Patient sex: F
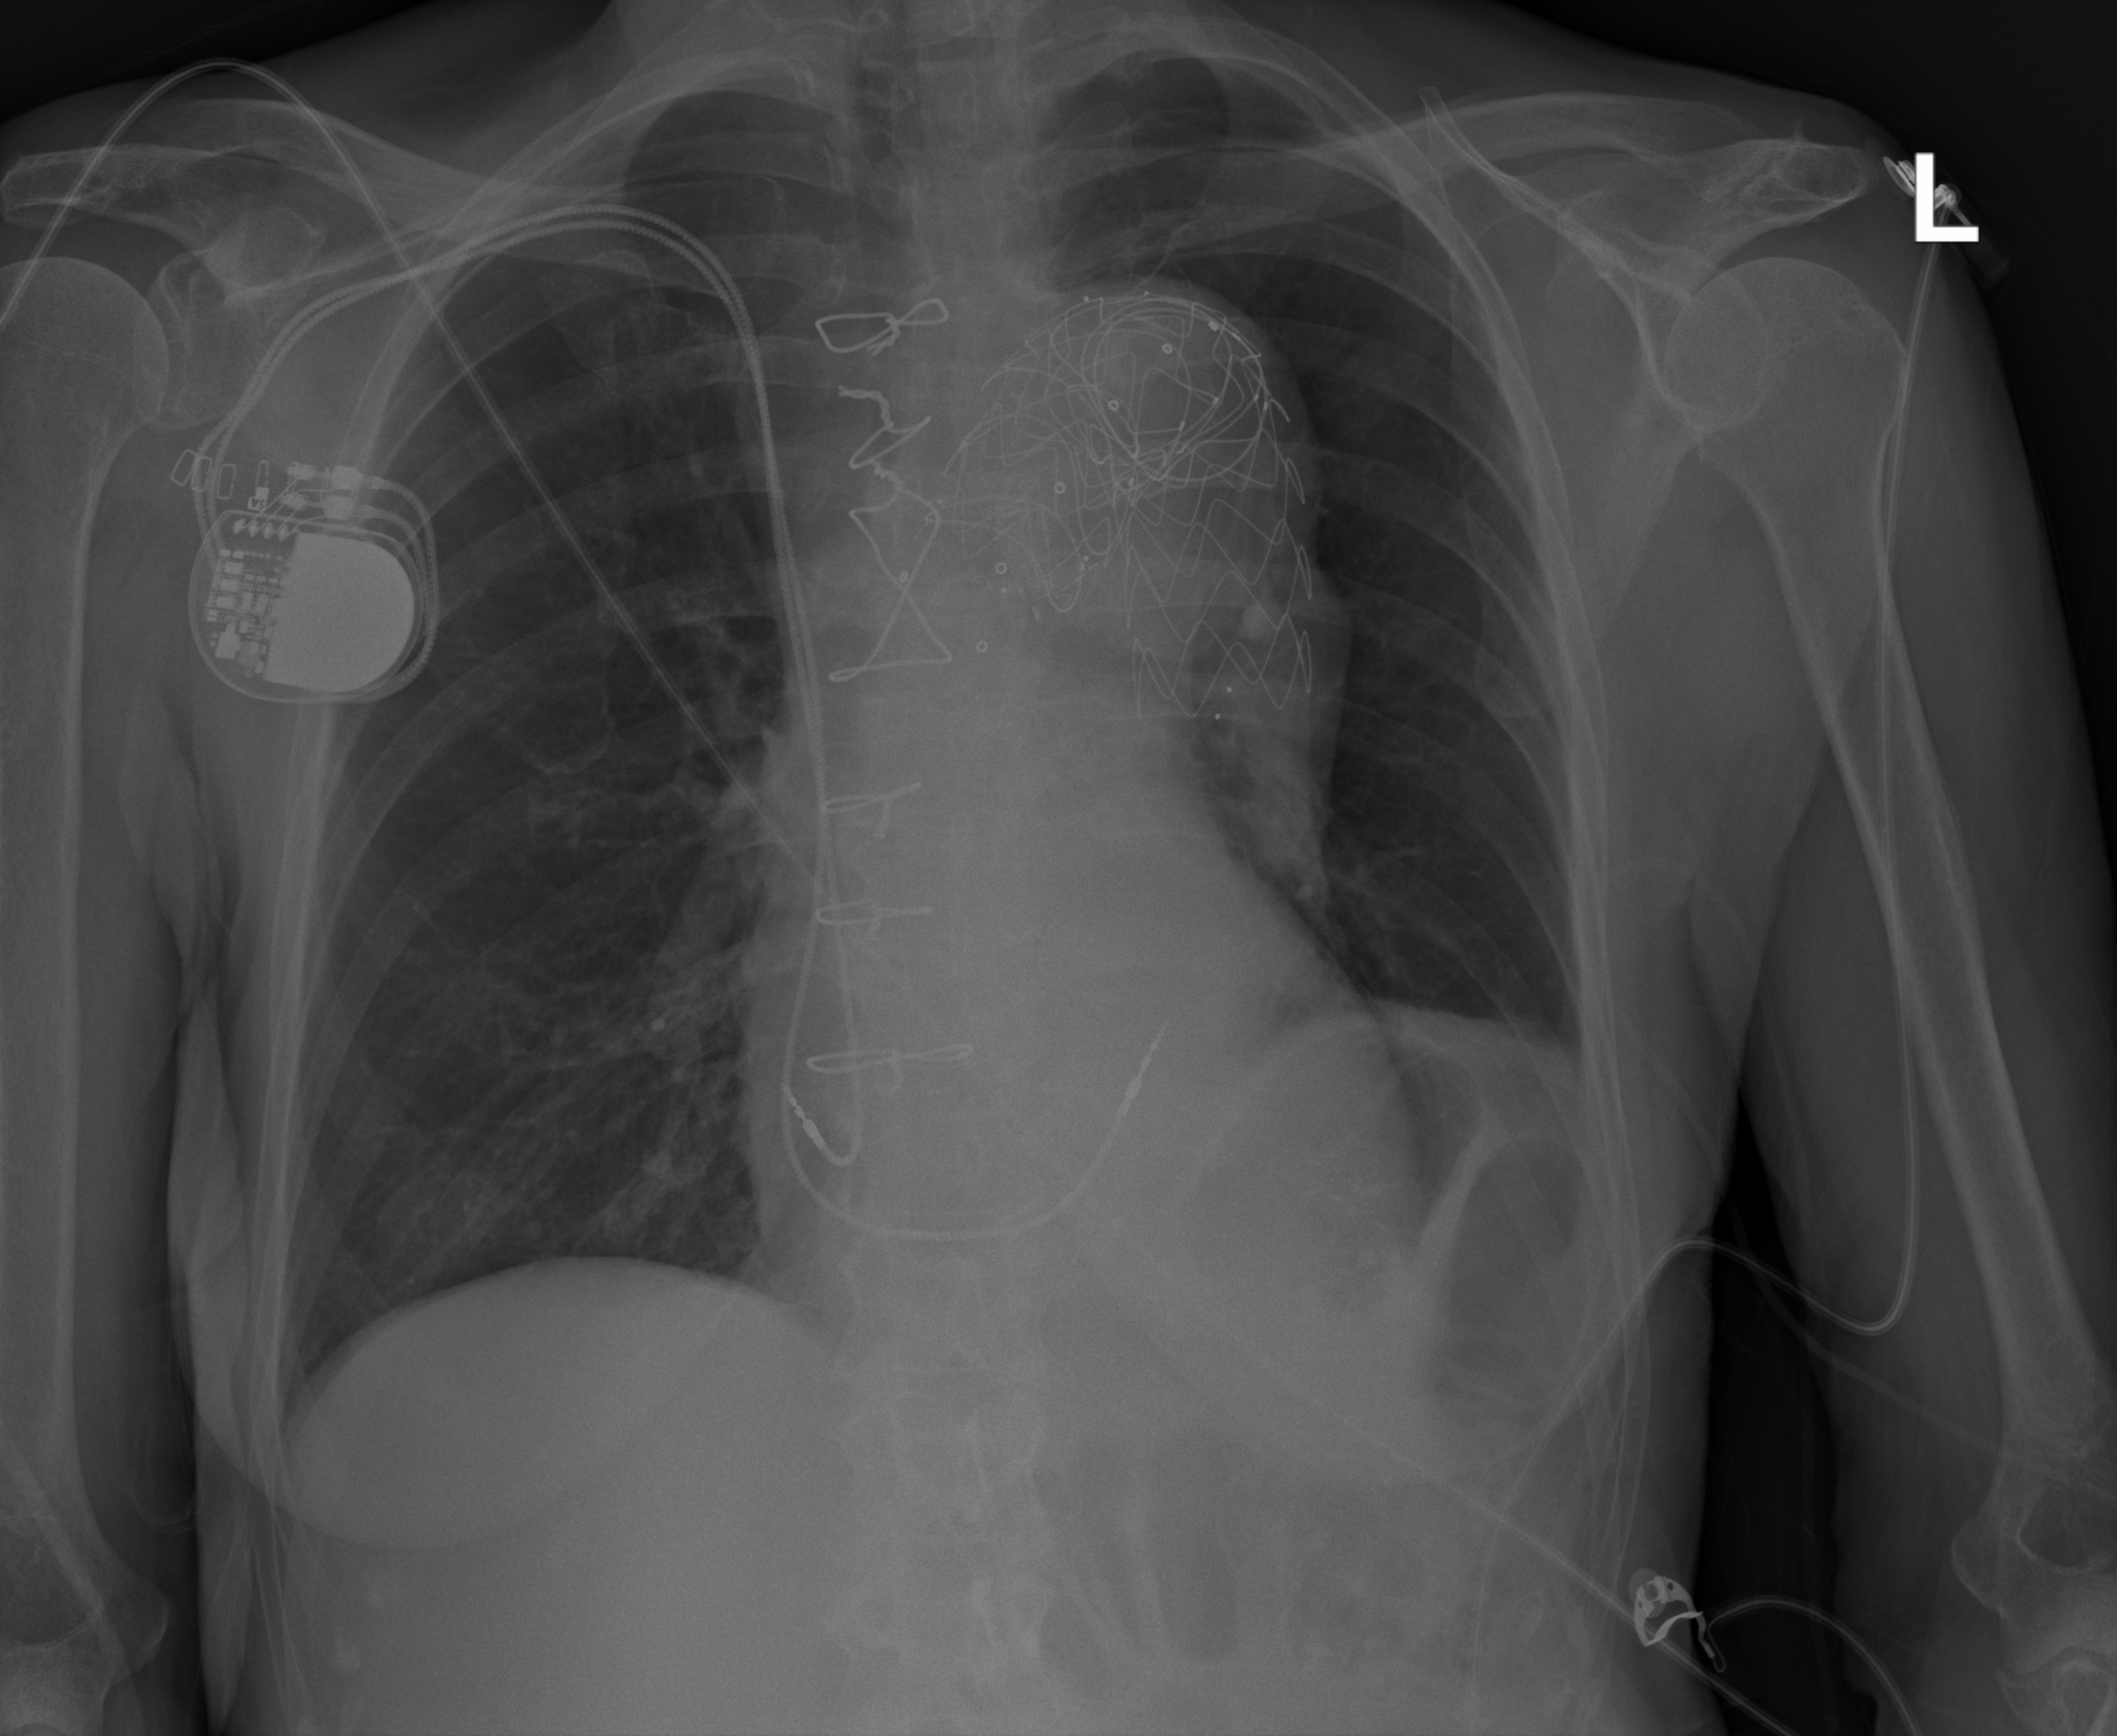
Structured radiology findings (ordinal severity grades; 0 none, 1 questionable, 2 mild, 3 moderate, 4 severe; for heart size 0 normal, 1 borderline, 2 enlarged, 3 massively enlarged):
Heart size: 0
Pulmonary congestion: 0
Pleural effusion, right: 0
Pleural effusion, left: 0
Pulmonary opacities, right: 0
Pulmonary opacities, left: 0
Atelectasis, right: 0
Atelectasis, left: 2